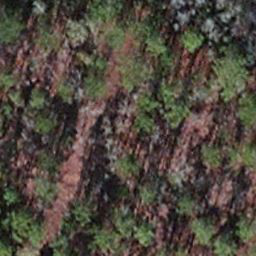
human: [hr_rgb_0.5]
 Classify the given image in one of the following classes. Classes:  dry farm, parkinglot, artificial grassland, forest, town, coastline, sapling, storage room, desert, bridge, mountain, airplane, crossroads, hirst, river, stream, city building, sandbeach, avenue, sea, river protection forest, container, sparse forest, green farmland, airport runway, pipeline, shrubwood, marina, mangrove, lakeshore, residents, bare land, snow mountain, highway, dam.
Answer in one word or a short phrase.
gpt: sapling